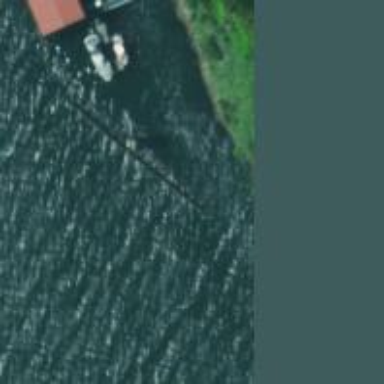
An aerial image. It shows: Breakwater structure.